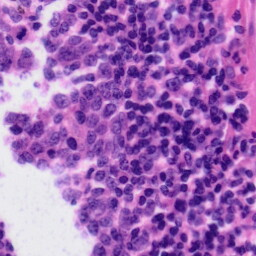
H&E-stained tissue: Tonsil